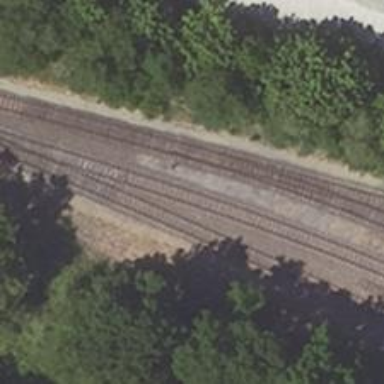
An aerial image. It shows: Railway switch.